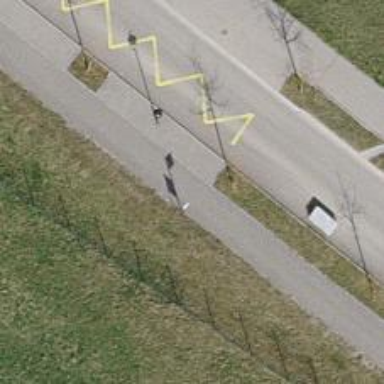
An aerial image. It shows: Bus stop with platform for public transport.